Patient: sex M, age 46
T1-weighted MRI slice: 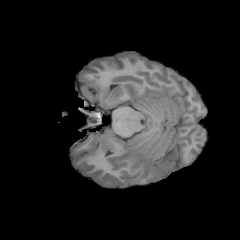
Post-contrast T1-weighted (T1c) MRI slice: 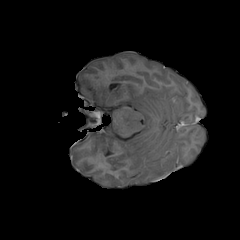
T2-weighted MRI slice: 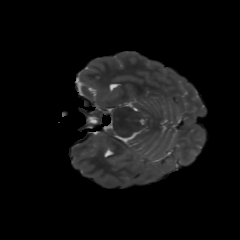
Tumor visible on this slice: yes
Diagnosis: Glioblastoma, IDH-wildtype
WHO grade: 4